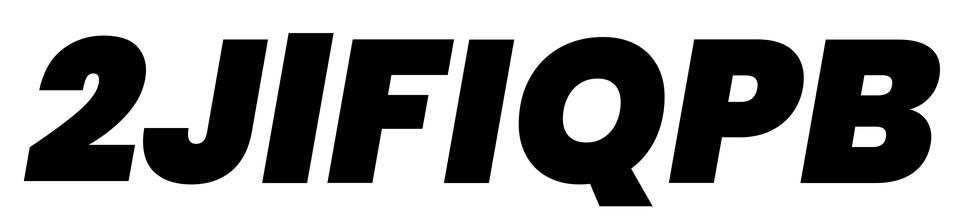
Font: Poppins-BlackItalic